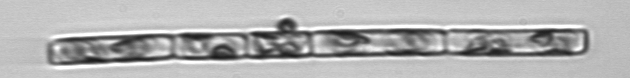
Label: Guinardia_delicatula